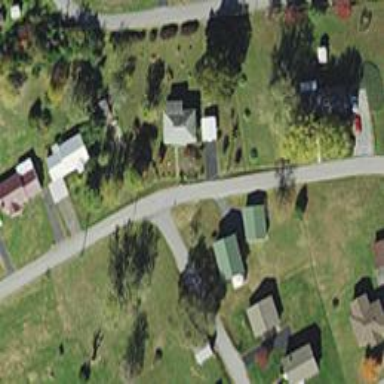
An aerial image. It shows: Residential road.